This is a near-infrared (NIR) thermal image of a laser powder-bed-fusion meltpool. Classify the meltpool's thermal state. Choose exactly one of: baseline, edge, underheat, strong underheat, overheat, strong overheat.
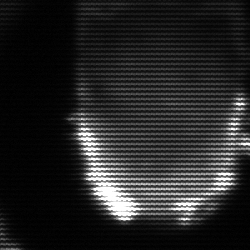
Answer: baseline